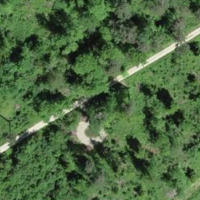
EUNIS habitat code: 41
Species observed at this site:
Tussilago farfara